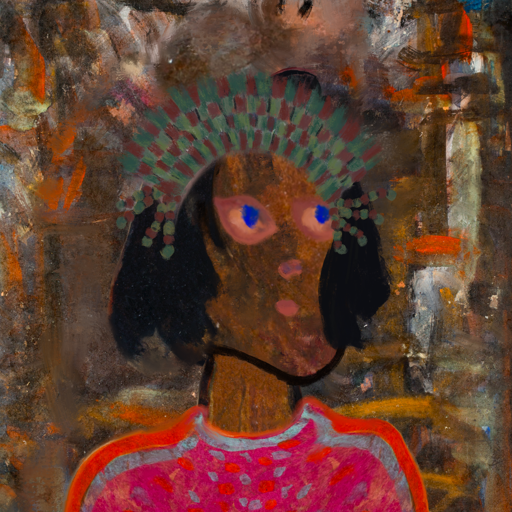
Background: GypsyQueen, Head And Neck Side: Mosgoul, Face Side: Mother_And_Son_Mother, Bust: Sisters, Hair Side: Mosgoul, Head Accessory: After_Raid_Crown, Second Necklace: Blank, Necklace: Blank, Baby: Blank